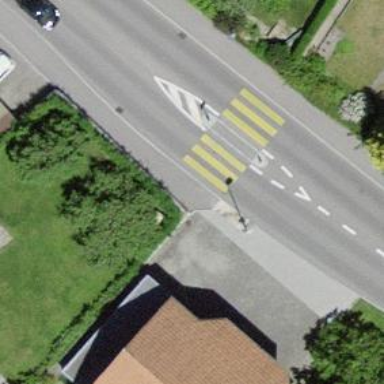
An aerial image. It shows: Zebra crossing with island in the middle. The crossing reference is zebra.